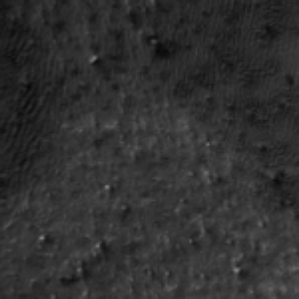
Label: frost